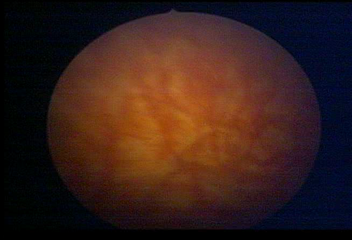
Modality: WLC
Class: Normal mucosa
Bladder cancer association: No